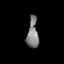
Tissue: prostate
Cell type: NK cells
Senescence score: 0.6939
Nuclear area (px): 332
Mean DAPI intensity: 127.464